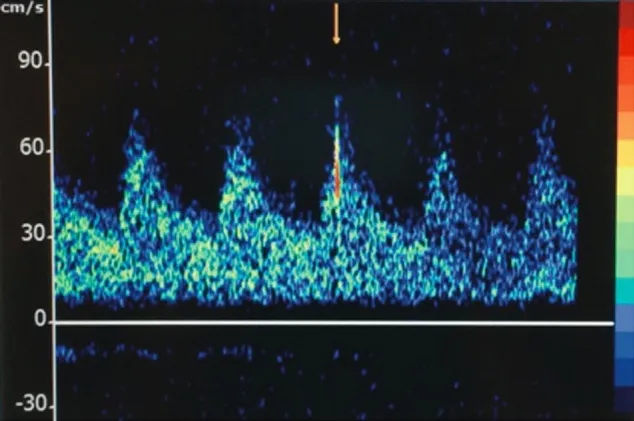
Transcranial Doppler displaying a high-intensity transient signal (HITS) in the right middle cerebral artery territory of patient A.
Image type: radiology (ultrasound)